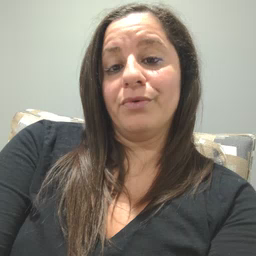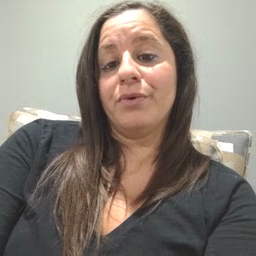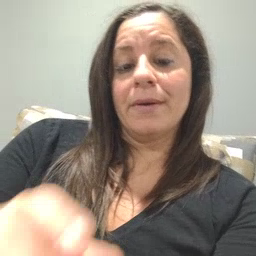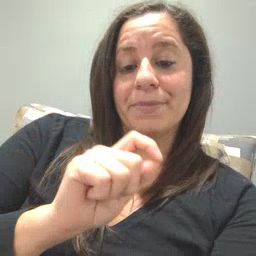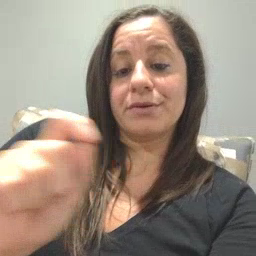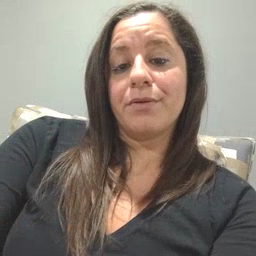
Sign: pencil